Interaction volume radius: 5 \u00c5
Interaction volume height: 40 \u00c5
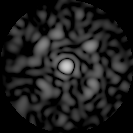
Disorder parameter: 0.735